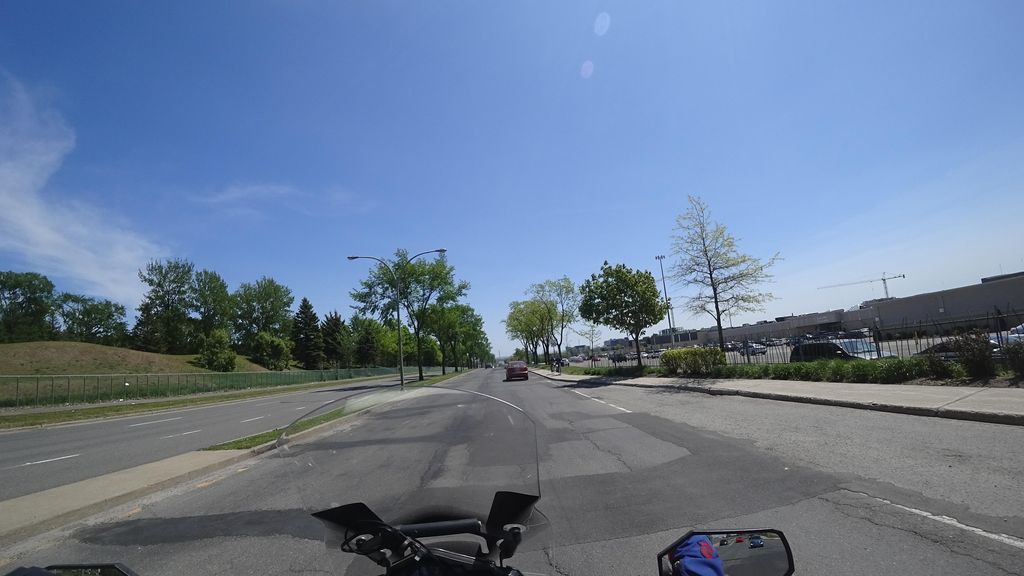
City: quebec_city